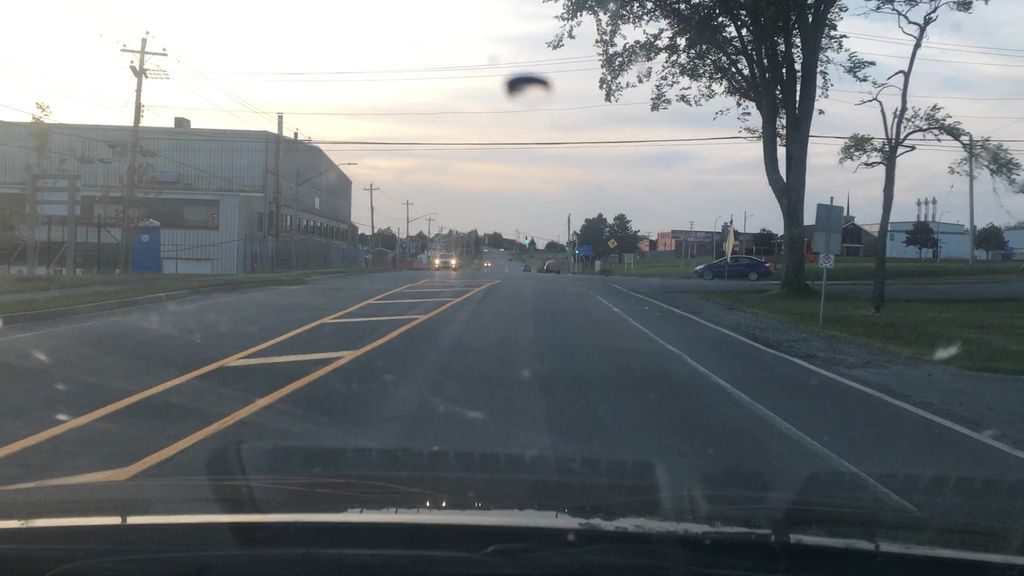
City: halifax